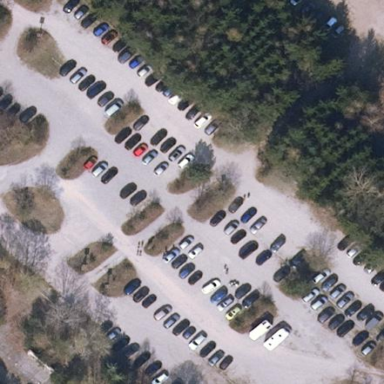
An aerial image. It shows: Parking area with surface.